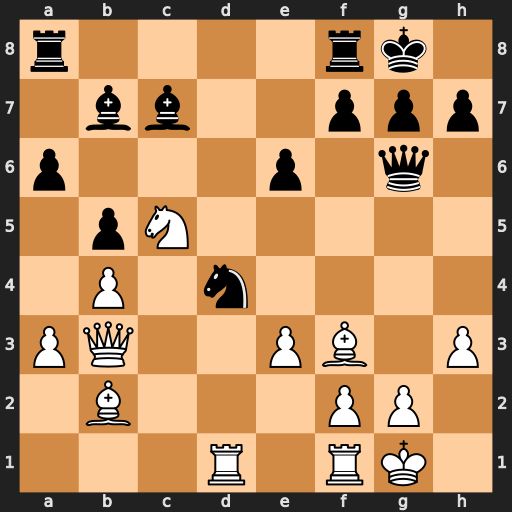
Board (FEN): r4rk1/1bb2ppp/p3p1q1/1pN5/1P1n4/PQ2PB1P/1B3PP1/3R1RK1
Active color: w
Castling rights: -
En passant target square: -
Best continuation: exd4 Bxf3 Qxf3